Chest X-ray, AP view. Patient: 55 years old, sex F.
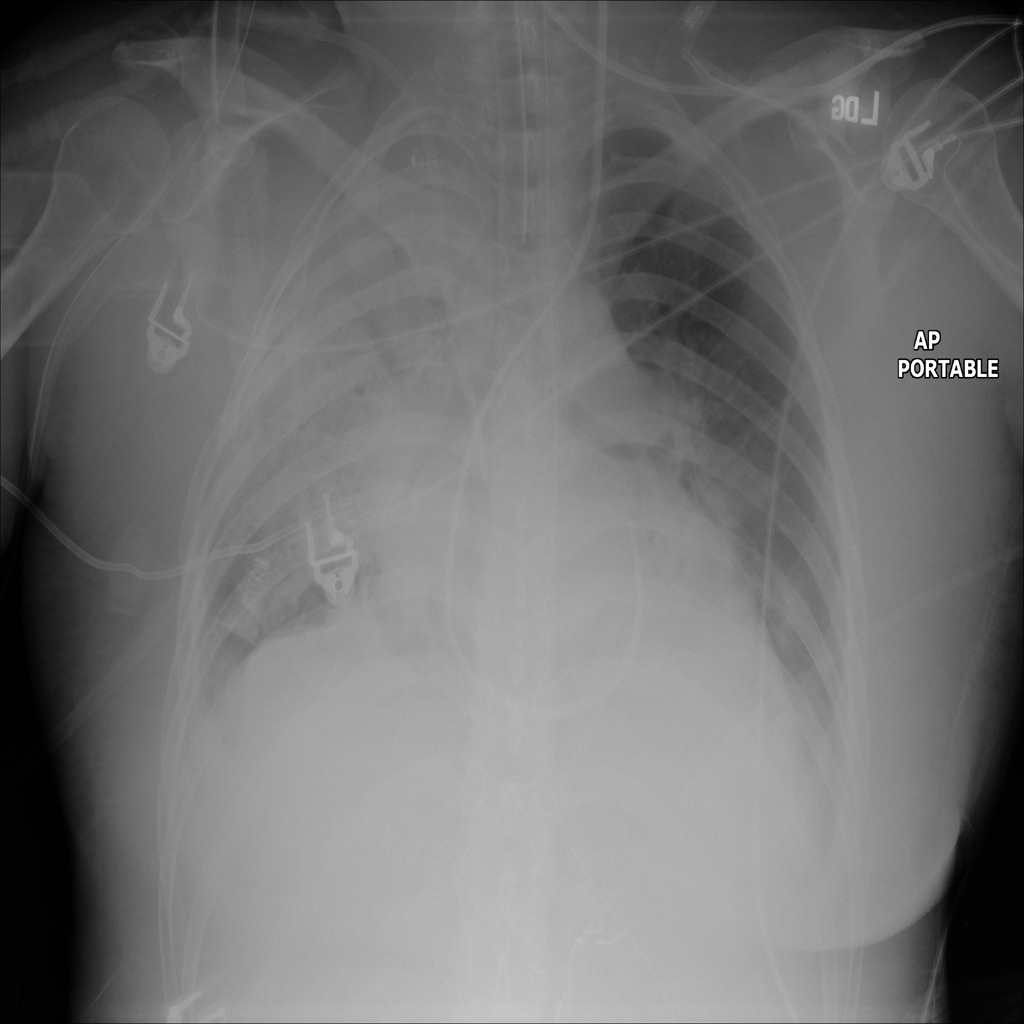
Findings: Effusion